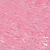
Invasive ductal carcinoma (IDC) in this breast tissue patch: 0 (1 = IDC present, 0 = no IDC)